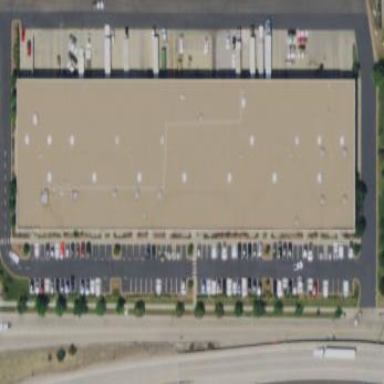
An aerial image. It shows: Commercial building.